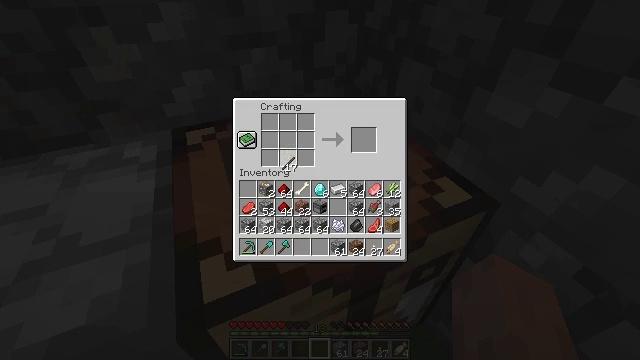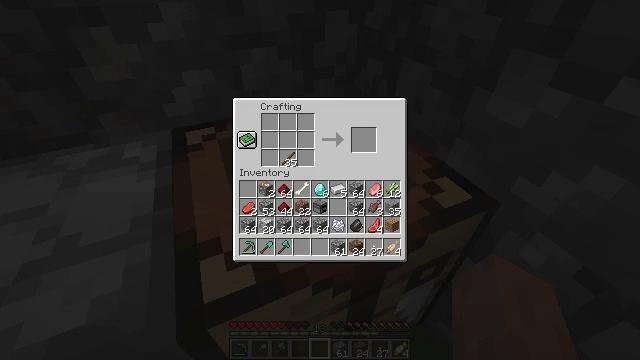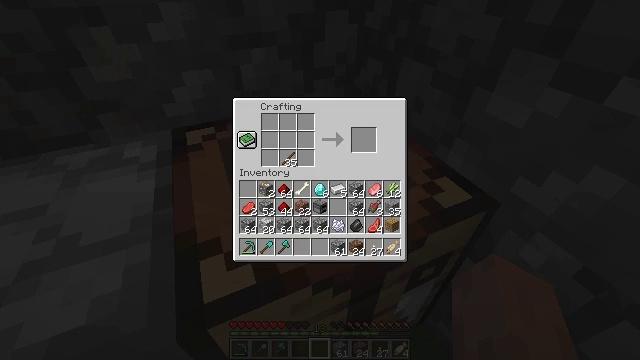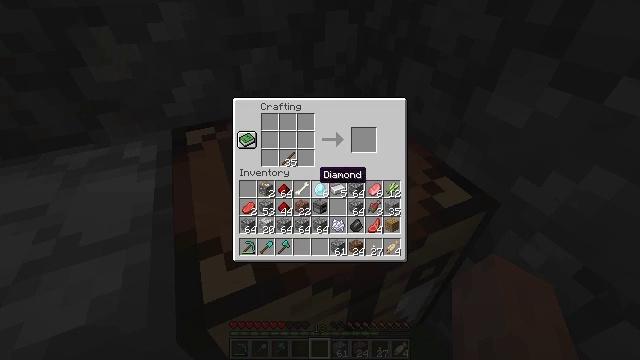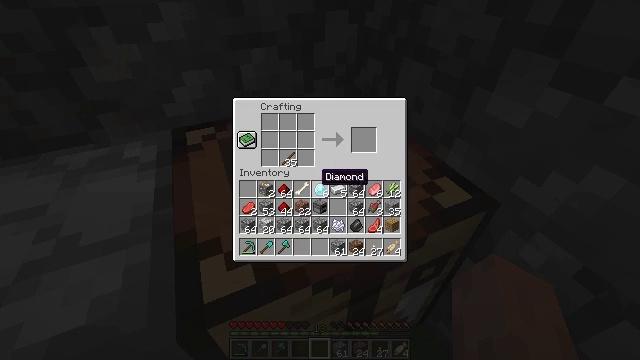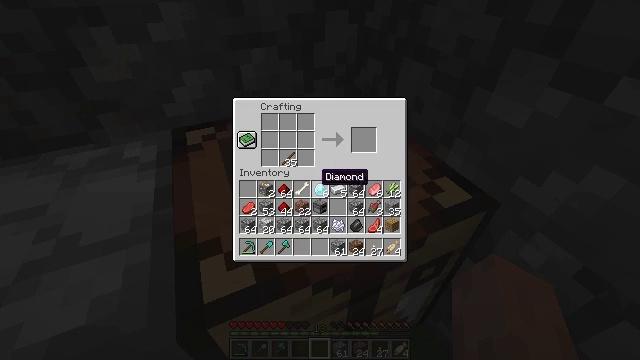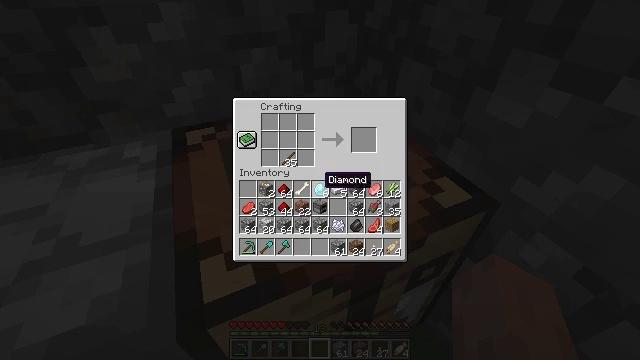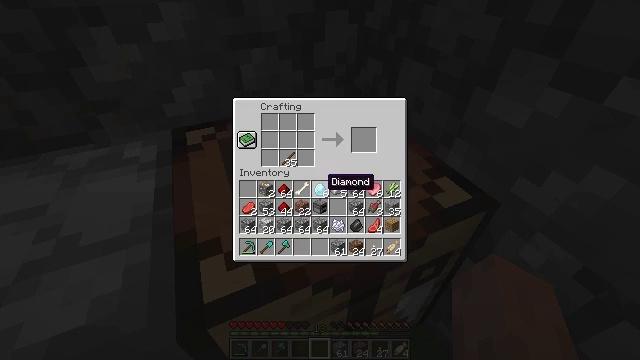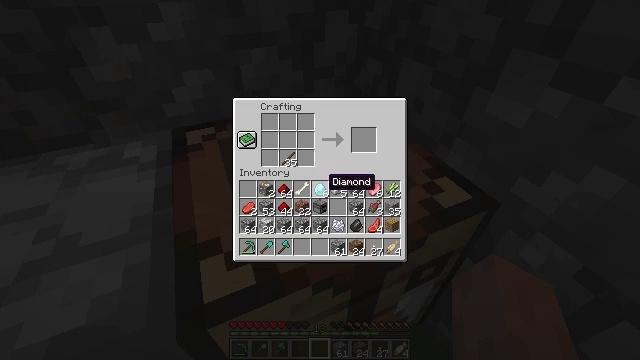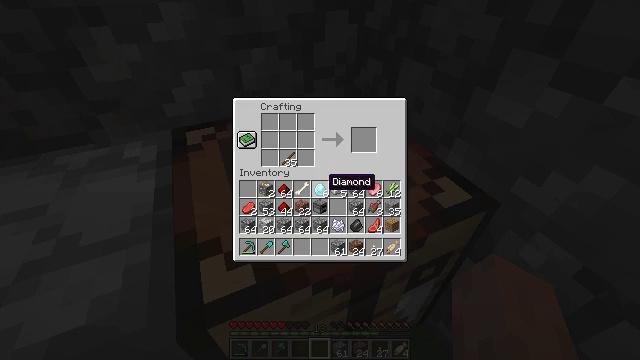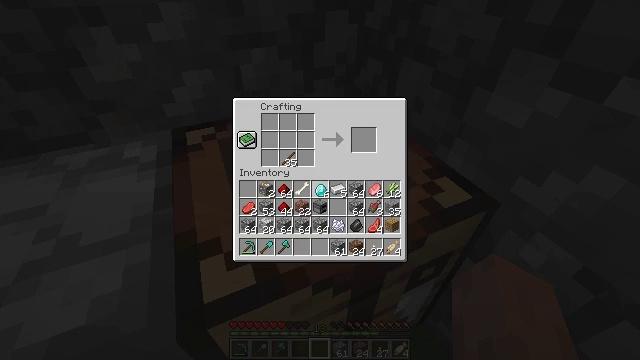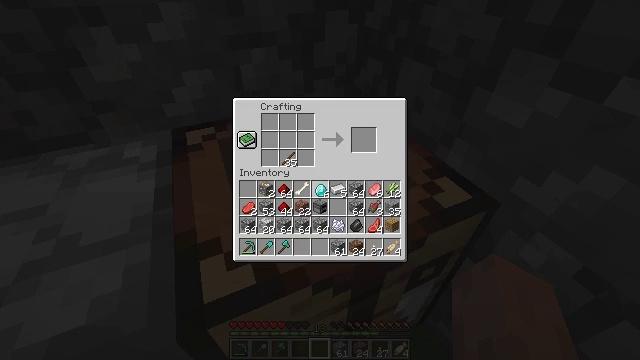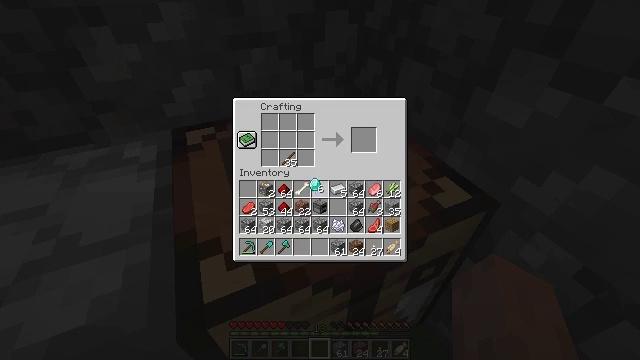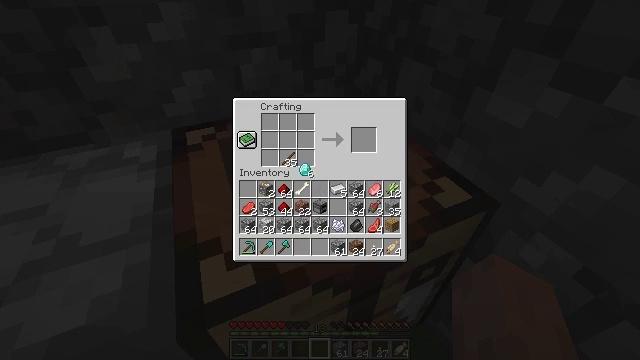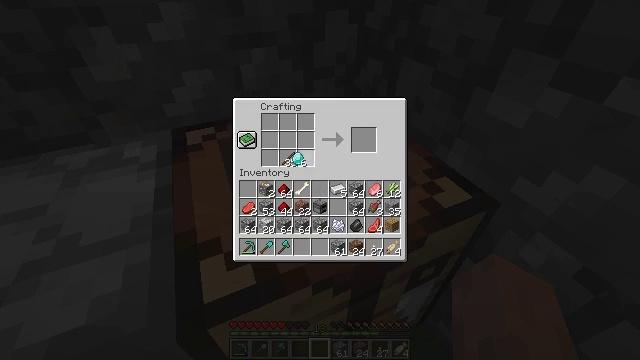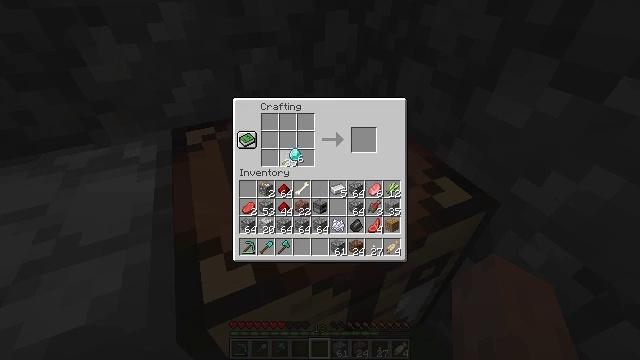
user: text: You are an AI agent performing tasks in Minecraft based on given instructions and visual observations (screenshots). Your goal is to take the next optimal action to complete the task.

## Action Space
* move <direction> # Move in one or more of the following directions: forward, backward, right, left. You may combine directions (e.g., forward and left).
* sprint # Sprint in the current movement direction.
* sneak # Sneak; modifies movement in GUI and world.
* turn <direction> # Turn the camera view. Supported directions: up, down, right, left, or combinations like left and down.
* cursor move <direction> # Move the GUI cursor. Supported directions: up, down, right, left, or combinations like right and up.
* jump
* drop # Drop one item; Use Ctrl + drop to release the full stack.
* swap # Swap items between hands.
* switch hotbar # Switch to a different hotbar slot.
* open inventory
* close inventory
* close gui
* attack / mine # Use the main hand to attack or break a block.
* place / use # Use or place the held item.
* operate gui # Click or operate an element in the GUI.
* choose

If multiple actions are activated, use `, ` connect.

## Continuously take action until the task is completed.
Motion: motion action
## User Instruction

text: Use diamonds and a stick to craft a diamond sword.
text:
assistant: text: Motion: no_op
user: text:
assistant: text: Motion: cursor move right and down
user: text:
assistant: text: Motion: no_op
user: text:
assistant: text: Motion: no_op
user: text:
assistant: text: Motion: no_op
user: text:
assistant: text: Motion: no_op
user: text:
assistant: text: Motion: no_op
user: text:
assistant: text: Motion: no_op
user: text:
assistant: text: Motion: no_op
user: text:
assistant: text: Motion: operate gui
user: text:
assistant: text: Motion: operate gui
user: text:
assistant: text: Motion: no_op
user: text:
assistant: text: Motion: cursor move left and up
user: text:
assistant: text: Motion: cursor move left and up
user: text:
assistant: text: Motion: no_op
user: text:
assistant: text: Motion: no_op
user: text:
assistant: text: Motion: no_op
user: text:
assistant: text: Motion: no_op
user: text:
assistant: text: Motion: no_op
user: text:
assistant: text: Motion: choose
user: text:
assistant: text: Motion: choose
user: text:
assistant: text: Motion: choose
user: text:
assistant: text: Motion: no_op
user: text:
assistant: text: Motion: cursor move up
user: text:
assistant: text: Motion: no_op
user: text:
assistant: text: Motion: choose
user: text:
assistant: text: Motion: choose
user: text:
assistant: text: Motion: choose
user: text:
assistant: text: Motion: choose
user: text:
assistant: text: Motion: cursor move right and down